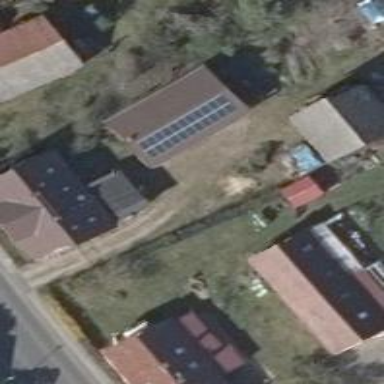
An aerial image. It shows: House with flat dark grey roof. The house has multiple parts.